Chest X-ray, AP view. Patient: 52 years old, sex M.
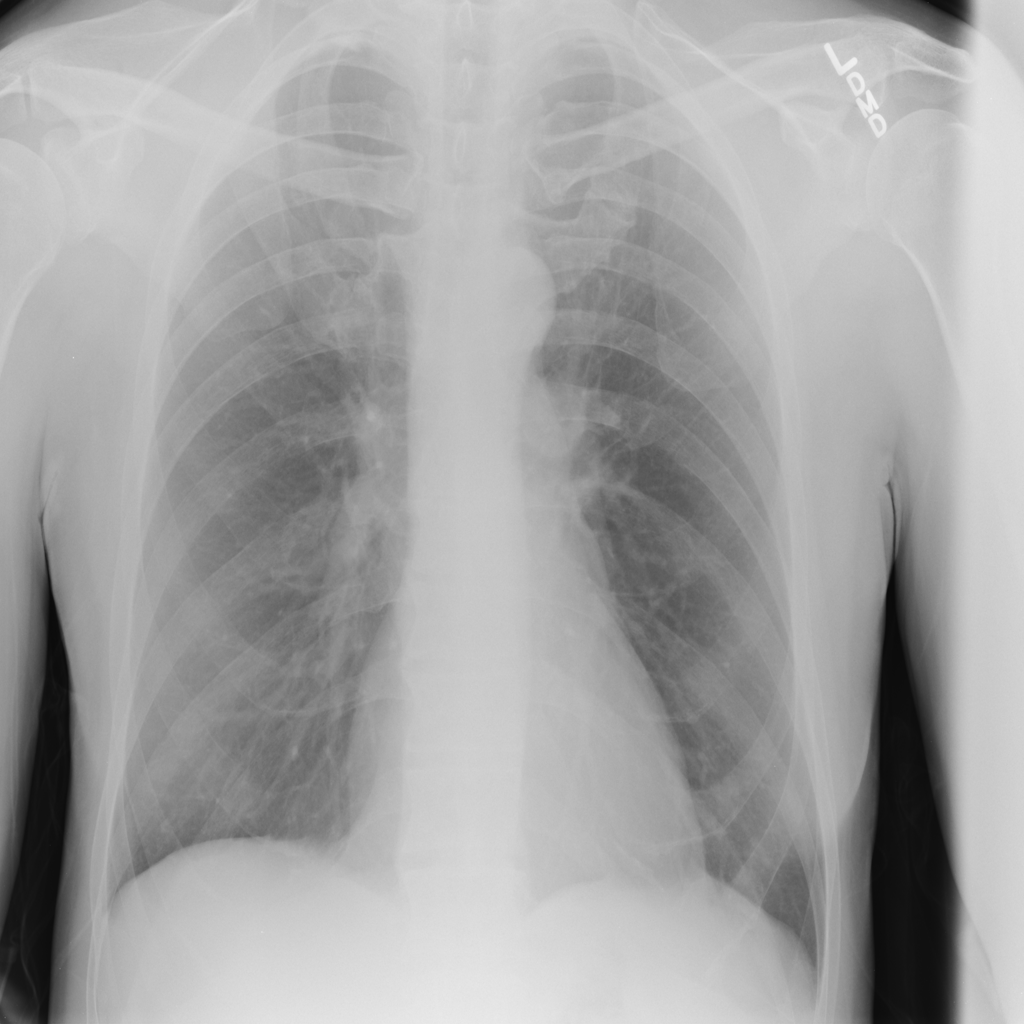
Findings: Infiltration